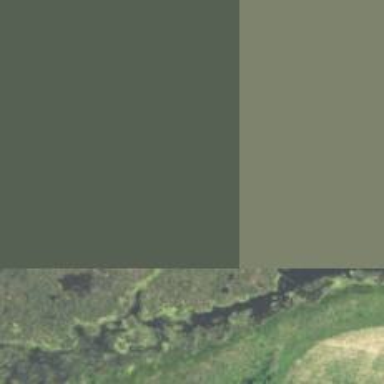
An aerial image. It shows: Wetland area characterized by wet meadow.